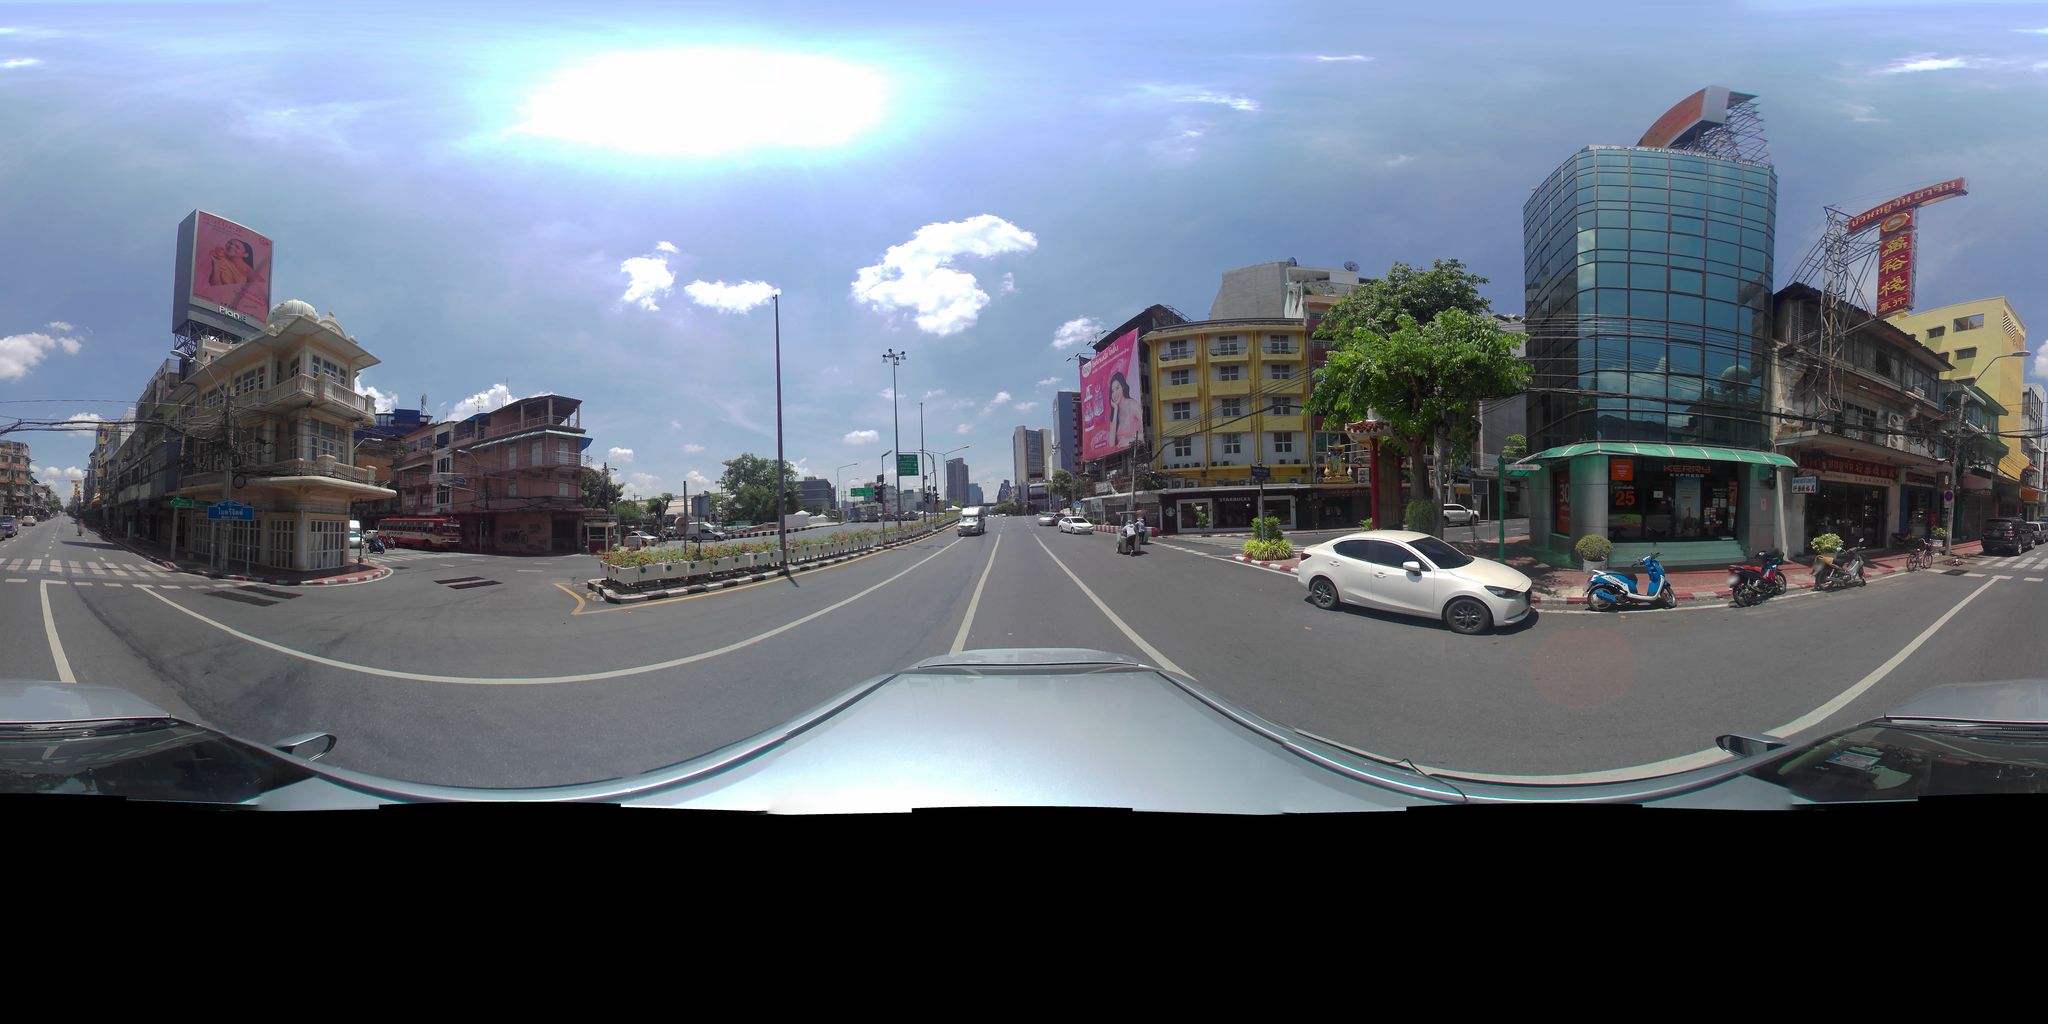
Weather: clear
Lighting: day
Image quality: good
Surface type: cycling surface
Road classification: primary
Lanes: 3
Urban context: urban centre
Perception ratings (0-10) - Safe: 2.1, Lively: 6.86, Beautiful: 4.9, Boring: 1.04, Depressing: 6.82, Wealthy: 2.47